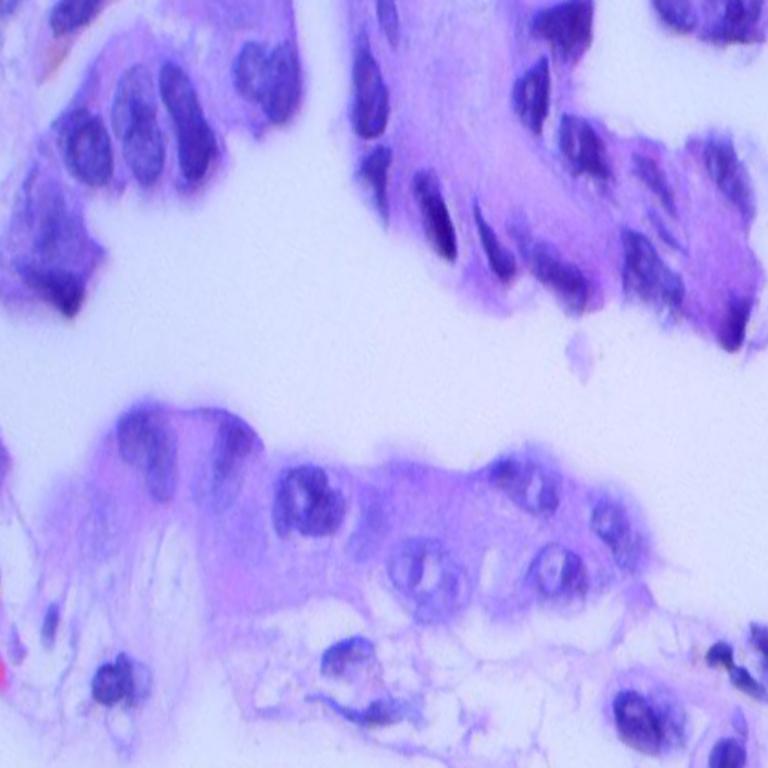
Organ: lung
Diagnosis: adenocarcinomas